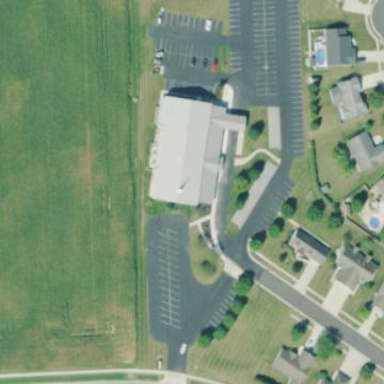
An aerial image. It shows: Building serving as place of worship.